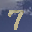
Label: 7